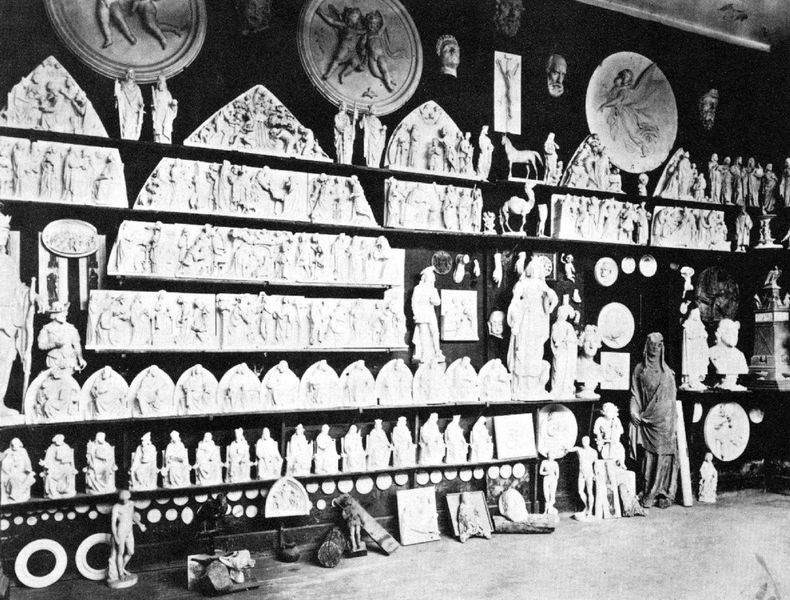
Titel: Atelier von Peter Fuchs in Rodenkirchen
Künstler: Anselm Schmitz
Institution: Köln, Dombauarchiv
Schlagwörter: gemälde, kopf, mann, weiß, frau, marmor, schwarz, gesichter, regal, teller, figur, tondo, engel, skulptur, relief, bogen, giebel, figuren, büste, plastik, foto, antike, porzellan, bürste, skulpturen, statuen, christus, jesus, sammlung, heilige, museum, gips, putten, reliefs, römisch, antikensammlung, tympanon, rondo, antiken, depot, 1850, aniken